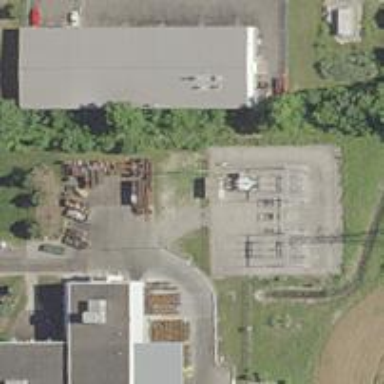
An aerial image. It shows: Power pole.